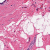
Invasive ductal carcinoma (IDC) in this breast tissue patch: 0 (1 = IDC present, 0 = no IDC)